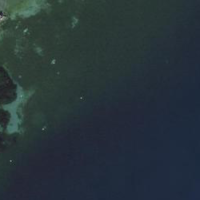
EUNIS habitat code: 14
Species observed at this site:
Podiceps cristatus
Cygnus olor
Fulica atra
Anas platyrhynchos
Motacilla alba